Field crop: maize
Growth stage: 2
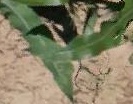
Species: maize